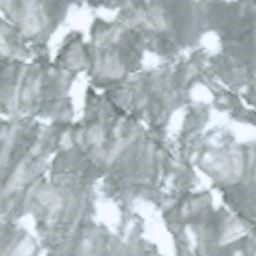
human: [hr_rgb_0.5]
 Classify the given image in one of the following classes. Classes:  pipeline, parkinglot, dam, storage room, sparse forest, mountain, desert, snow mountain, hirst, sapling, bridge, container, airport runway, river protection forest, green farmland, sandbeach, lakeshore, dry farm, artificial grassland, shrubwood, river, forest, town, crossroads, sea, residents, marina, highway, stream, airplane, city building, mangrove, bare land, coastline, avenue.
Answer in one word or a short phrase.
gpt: snow mountain